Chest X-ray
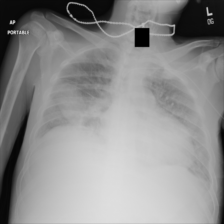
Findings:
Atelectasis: negative
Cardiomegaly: negative
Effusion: negative
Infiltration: positive
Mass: negative
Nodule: negative
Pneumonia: negative
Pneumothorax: negative
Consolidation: negative
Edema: negative
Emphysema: negative
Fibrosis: negative
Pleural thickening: negative
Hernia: negative